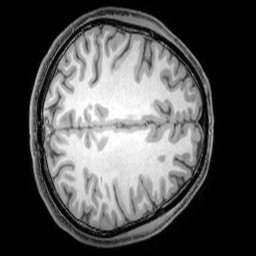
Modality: T1w
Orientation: axial
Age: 22
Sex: male
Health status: healthy
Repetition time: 0.081 s
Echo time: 0.037 s